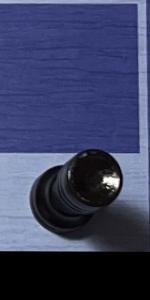
Label: Rook_Black